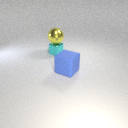
large blue rubber cube in front of small cyan metal cube